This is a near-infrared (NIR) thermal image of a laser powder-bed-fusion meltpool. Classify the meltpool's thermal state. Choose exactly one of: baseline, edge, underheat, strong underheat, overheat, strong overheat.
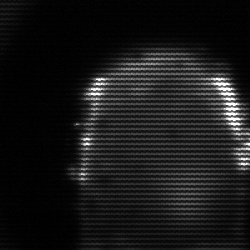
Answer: baseline